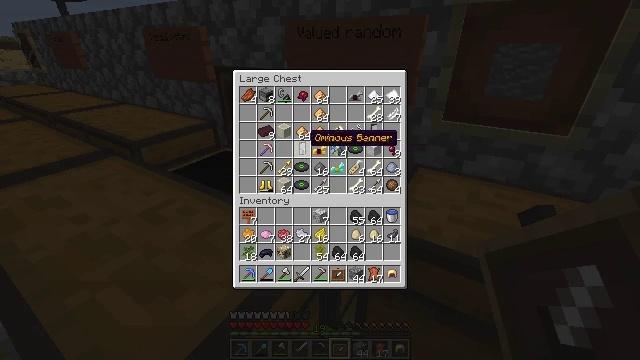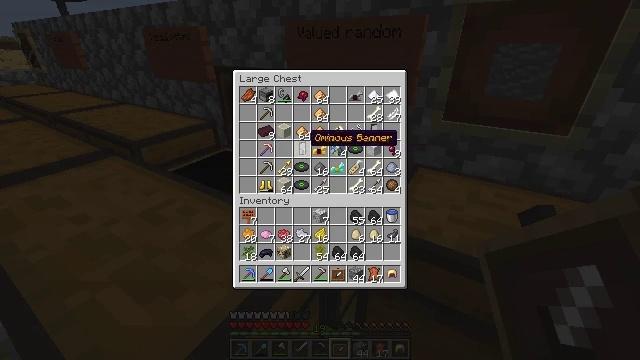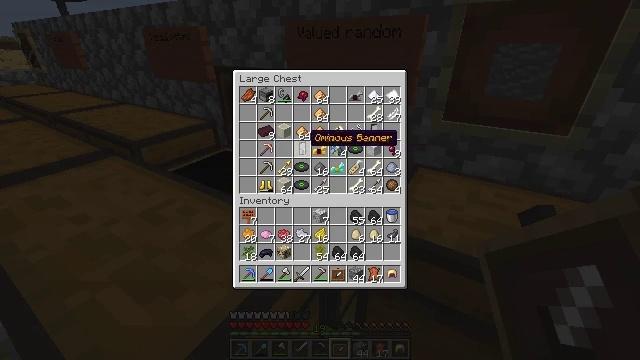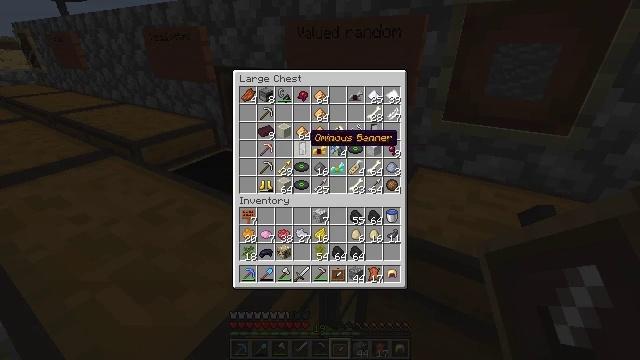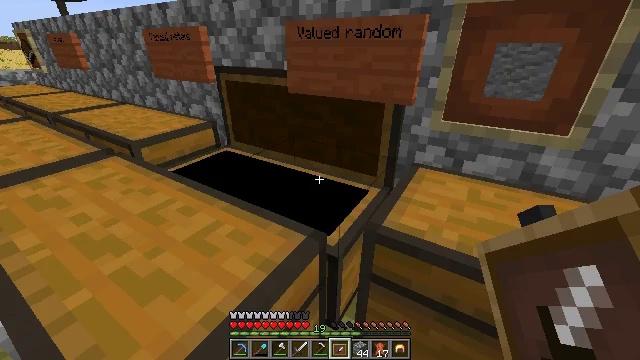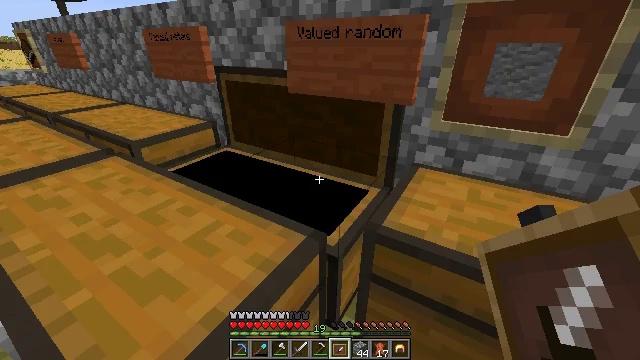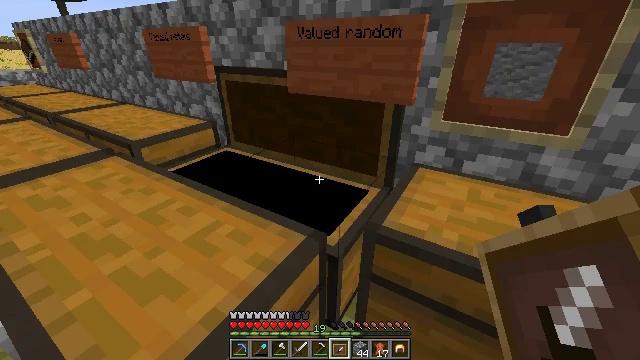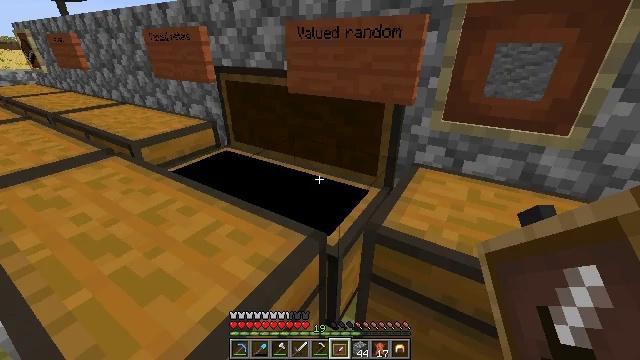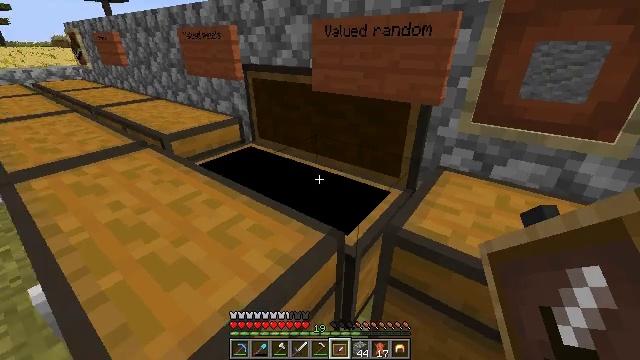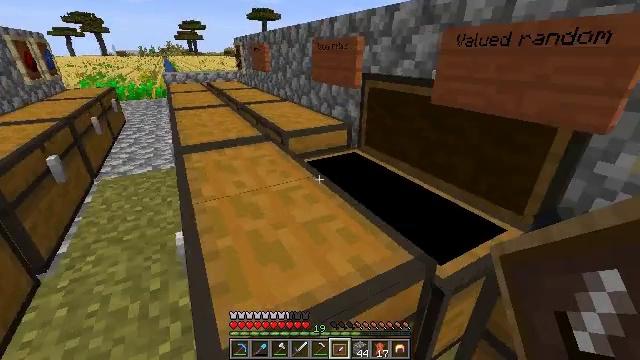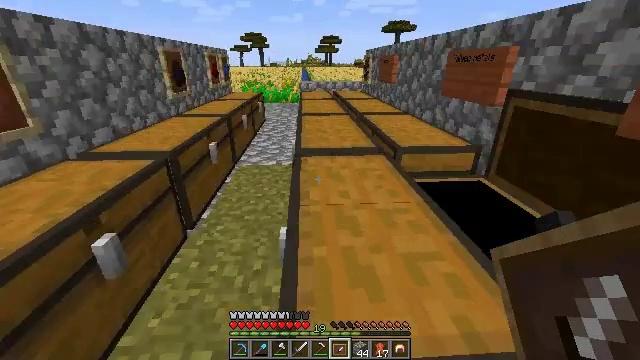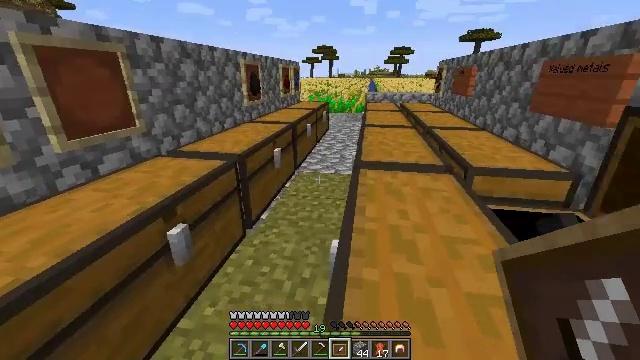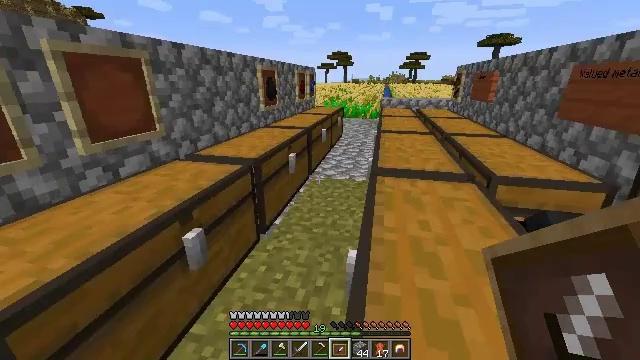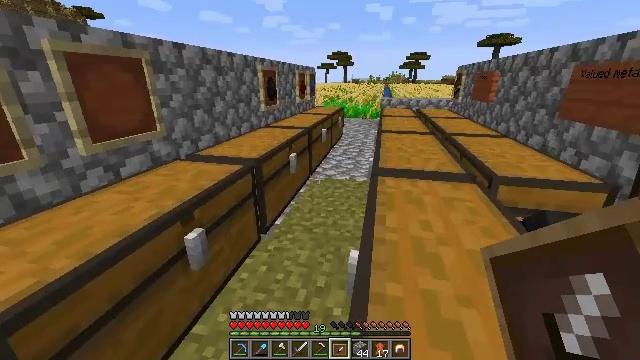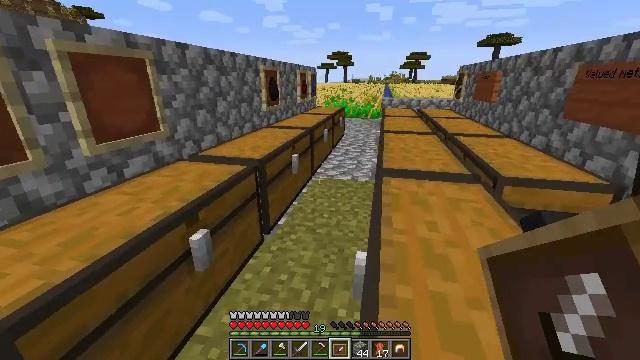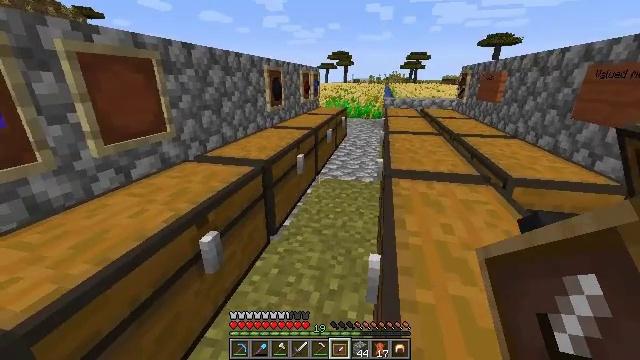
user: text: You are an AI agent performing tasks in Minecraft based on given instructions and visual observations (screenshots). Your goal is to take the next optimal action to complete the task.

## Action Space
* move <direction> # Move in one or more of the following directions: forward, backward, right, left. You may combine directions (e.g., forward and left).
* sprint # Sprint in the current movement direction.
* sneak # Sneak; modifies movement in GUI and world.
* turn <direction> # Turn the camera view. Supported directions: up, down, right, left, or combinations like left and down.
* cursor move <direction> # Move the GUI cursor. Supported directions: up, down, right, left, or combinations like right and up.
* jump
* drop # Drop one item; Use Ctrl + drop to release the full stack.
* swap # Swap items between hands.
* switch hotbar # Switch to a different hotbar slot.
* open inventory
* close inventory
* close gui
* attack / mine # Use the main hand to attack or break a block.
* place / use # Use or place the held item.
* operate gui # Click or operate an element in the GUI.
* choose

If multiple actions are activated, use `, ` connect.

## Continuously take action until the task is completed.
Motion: motion action
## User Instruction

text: Break the acacia wall sign to collect it.
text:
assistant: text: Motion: no_op
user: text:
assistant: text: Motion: no_op
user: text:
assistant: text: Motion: no_op
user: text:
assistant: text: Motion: no_op
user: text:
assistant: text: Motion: close gui
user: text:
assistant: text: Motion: no_op
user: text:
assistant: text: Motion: no_op
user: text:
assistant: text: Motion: turn left
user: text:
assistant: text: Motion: turn left and up
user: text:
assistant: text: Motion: move forward, turn left and up
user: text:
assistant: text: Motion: move forward, turn left and up
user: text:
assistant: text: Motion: move forward, turn left and up
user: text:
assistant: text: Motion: move forward
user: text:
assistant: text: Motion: move forward
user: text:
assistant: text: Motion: move forward
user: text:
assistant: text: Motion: no_op
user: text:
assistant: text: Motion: switch to hotbar 8
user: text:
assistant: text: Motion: switch to hotbar 8
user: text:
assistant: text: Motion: switch to hotbar 8
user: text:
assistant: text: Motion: switch to hotbar 8
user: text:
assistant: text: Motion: switch to hotbar 8
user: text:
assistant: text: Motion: no_op
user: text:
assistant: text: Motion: switch to hotbar 9
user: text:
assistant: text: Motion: switch to hotbar 9
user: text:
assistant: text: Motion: turn left, switch to hotbar 9
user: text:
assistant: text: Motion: turn left and up, switch to hotbar 9
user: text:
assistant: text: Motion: turn left and up
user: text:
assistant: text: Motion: turn left
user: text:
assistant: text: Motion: turn left
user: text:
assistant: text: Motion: turn left